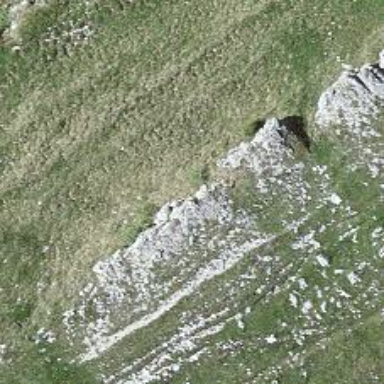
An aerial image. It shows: Natural cliff.